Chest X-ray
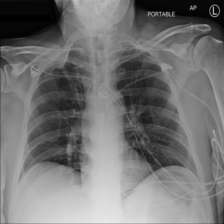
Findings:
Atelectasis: negative
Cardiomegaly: negative
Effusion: negative
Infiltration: negative
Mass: negative
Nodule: negative
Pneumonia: negative
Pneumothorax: negative
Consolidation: negative
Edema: negative
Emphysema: negative
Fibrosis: negative
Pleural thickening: negative
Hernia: negative